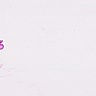
Metastatic tissue present: no